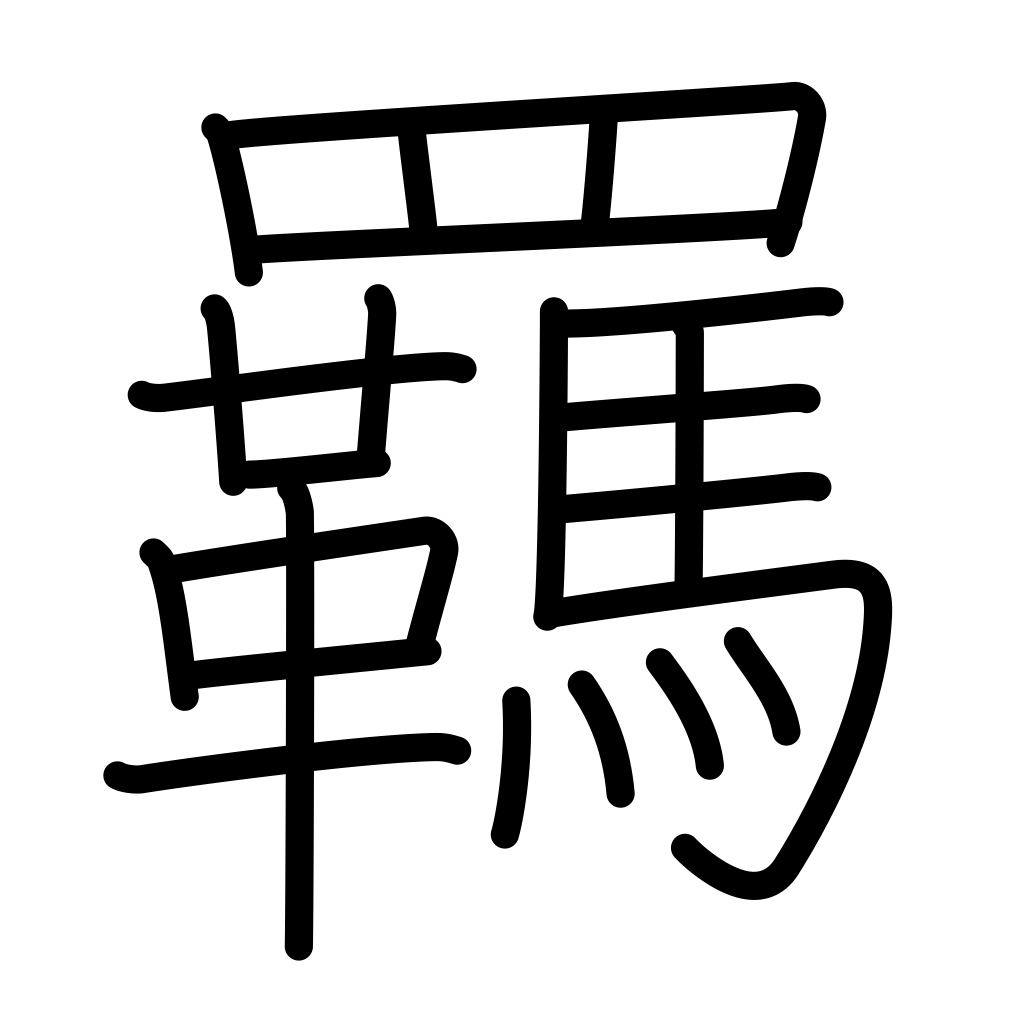
Meaning: reins, connection